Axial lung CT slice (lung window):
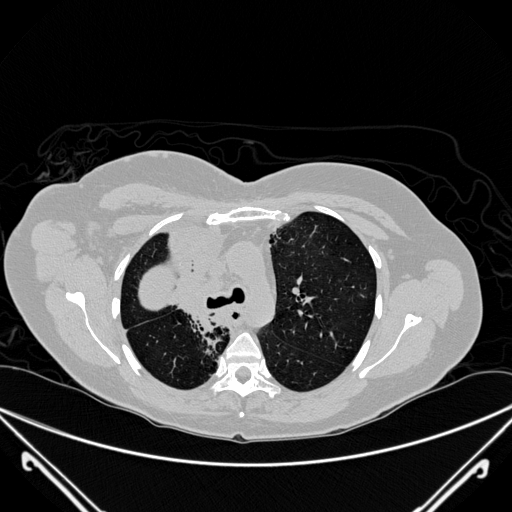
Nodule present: no